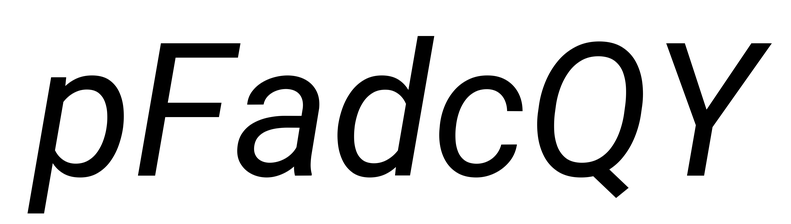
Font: Roboto-Italic_Italic